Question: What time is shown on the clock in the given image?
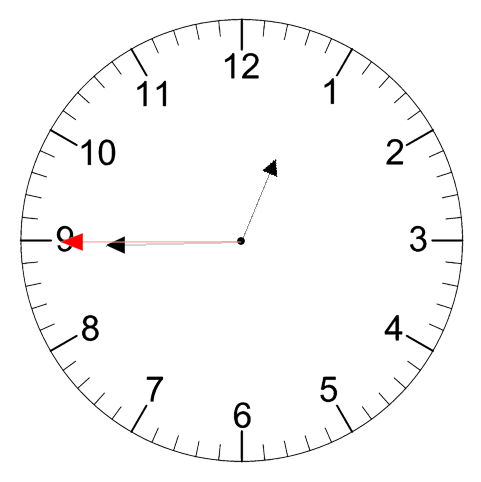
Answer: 12:44:45